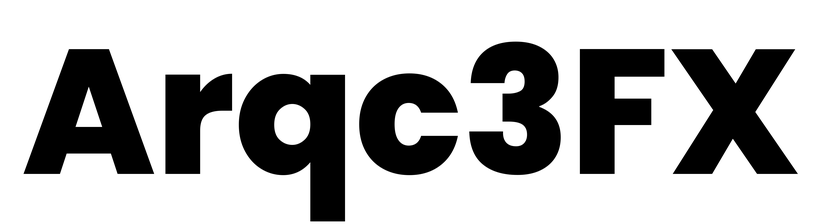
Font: Poppins-ExtraBold